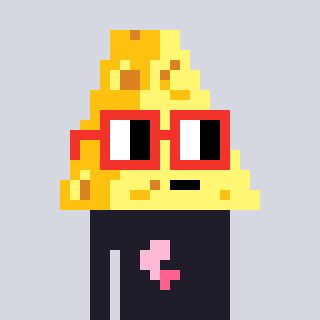
a pixel art character with square red glasses, a cheese-shaped head and a grayscale-colored body on a cool background